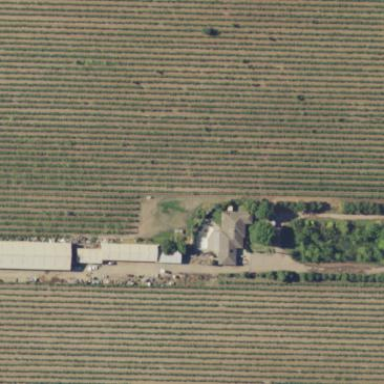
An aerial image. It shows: Vineyard growing grapes.